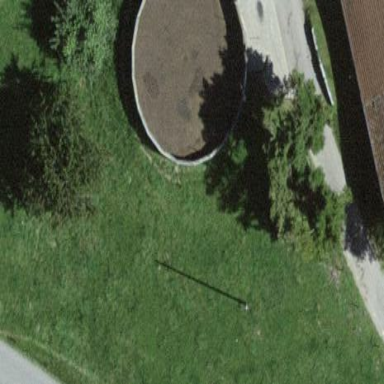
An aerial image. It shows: Storage tank which is man-made and housed in building.